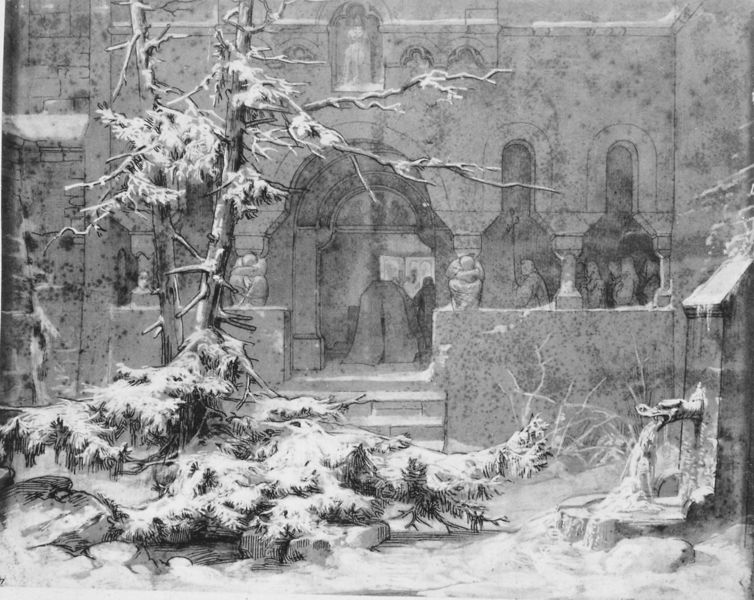
Titel: Klosterhof im Schnee
Künstler: Carl Friedrich Lessing
Institution: Ohio/USA, Cincinnati Art Museum
Schlagwörter: baum, eis, gebäude, schnee, architektur, stein, feld, kirche, personen, brunnen, fels, grafik, hof, winter, arkade, kloster, tanne, beten, mittelalter, mönch, mönche, wasserspeier, drachen, nonnen, klosterhof